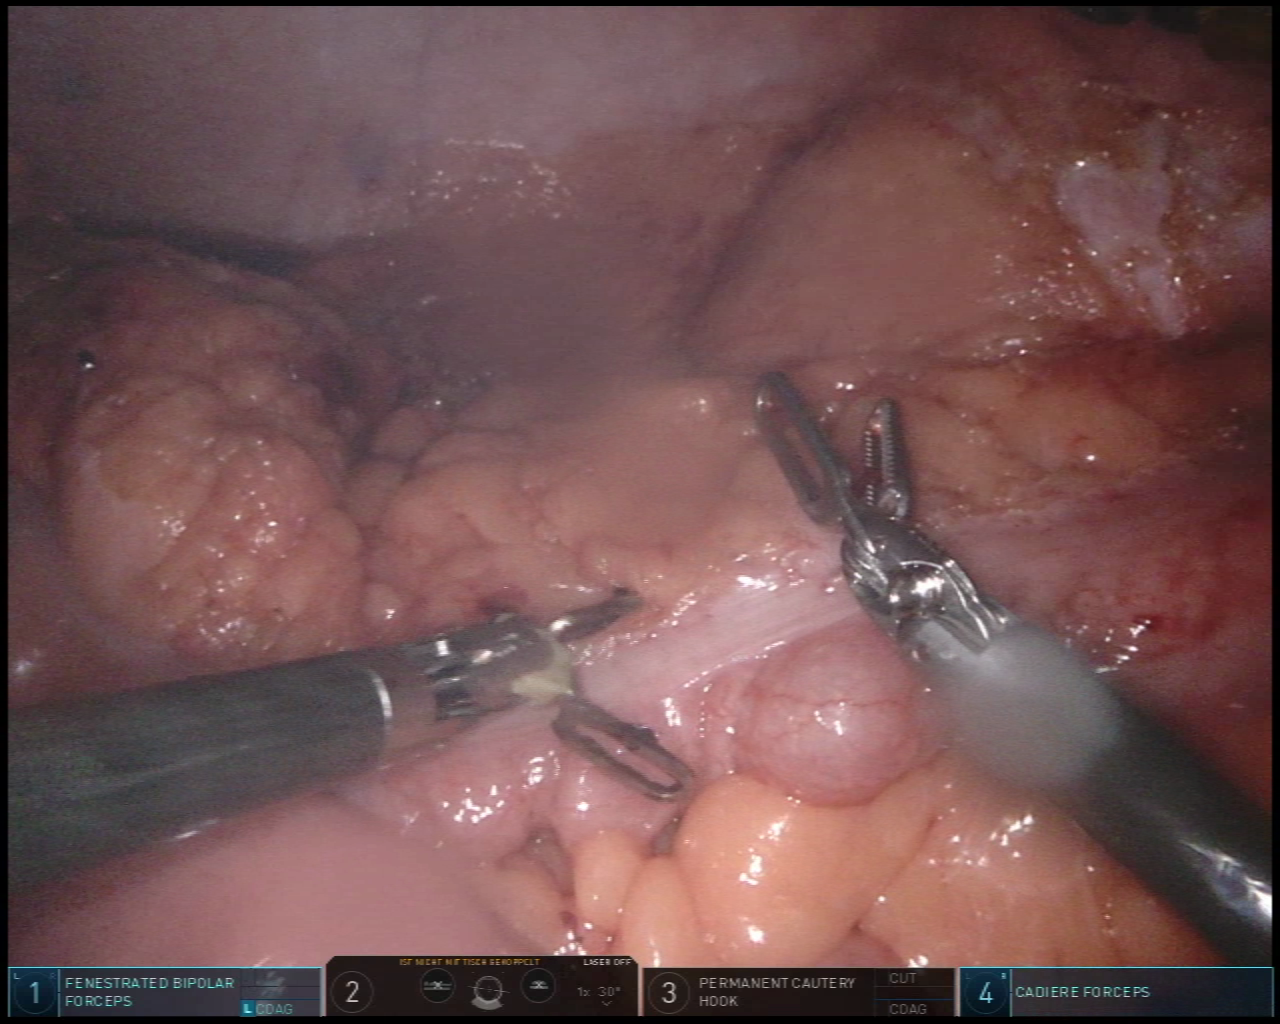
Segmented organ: colon
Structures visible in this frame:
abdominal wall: yes
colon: yes
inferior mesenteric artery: no
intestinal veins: no
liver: no
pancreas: no
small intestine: yes
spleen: no
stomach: no
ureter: no
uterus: no
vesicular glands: no